Известно, что на парусном судне можно двигаться против ветра (зигзагами). Средняя скорость движения парусника в направлении против ветра называется дрейфовой. Указание: Примите скорость судна пренебрежимо малой по сравнению со скоростью ветра. Считайте парус плоским и совершенно не пропускающим воздух, так что налетающая струя воздуха передает парусу всю нормальную к нему составляющую своего импульса. Считайте, что парусник может двигаться только вдоль линии корма-нос, при этом сила сопротивления воды пропорциональная скорости.
Определите, под какими углами $\alpha$ и $\beta$ надо выставить парусник и парус, чтобы дрейфовая скорость движения была максимальна.
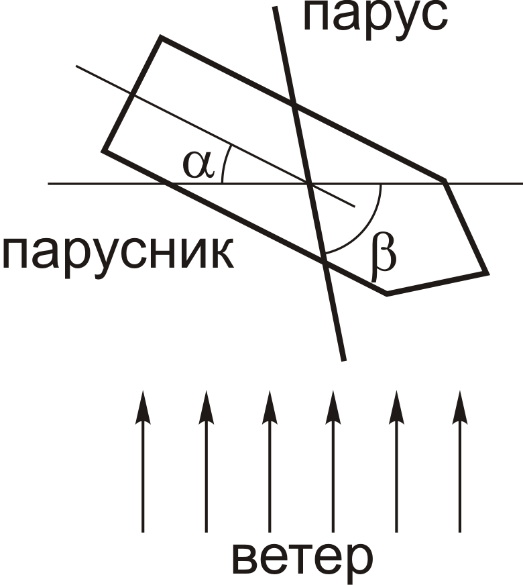
Решение: Полная сила, с которой воздух действует на парус, направлена перпендикулярно его плоскости. Для неё имеем:$$F=\cfrac{dm}{dt}u_n=\rho S_nu\cdot u_n$$где $dm/dt$ — масса воздуха, налетающая на парус в единицу времени, $\rho$ — плотность воздуха, $S_n$ — площадь поперечного сечения потока воздуха, попадающего на парус, а $u_n$ — компонента скорости воздуха, перпендикулярная поверхности паруса.Пусть $S$ — площадь паруса, а $u$ — скорость ветра. Тогда:$$S_n=S\cos\beta\qquad u_n=u\cos\beta$$откуда:$$F=\rho Su^2\cos^2\beta$$Запишем условие равновесия для парусника:$$F_\tau=kv$$где $v$ — скорость движения парусника, а $k$ — коэффициент пропорциональности между силой сопротивления воды и скоростью парусника.Для $F_\tau$ имеем:$$F_\tau=F\cos(\pi/2-\beta+\alpha)=F\sin(\beta-\alpha)$$Таким образом:$$\rho Su^2\cos^2\beta\sin(\beta-\alpha)=kv$$Для дрейфовой компоненты скорости парусника имеем: $$v_\text{д}=v\sin\alpha=\cfrac{\rho Su^2}{k}\cos^2\beta\sin(\beta-\alpha)\sin\alpha$$Чтобы двигаться против ветра зигзагами, необходимо периодически изменять углы $\alpha$ и $\beta$ на противоположные, что сохранит значение полученной функции. Тогда для решения задачи необходимо исследовать на экстремум функцию $f(\alpha{,}\beta)$, равную:$$f(\alpha{,}\beta)=\cos^2\beta\sin(\beta-\alpha)\sin\alpha$$Воспользуемся тригонометрическим тождеством:$$\sin x\sin y=\cfrac{\cos(x-y)-\cos(x+y)}{2}$$Тогда для $f(\alpha{,}\beta)$ имеем:$$f(\alpha{,}\beta)=\cfrac{\cos^2\beta(\cos(\beta-2\alpha)-\cos\beta)}{2}$$При любом фиксированном значении $\beta$ максимальное значение функции достигается при $\alpha=\beta/2$, поскольку $\cos(\beta-2\alpha)\leq 1$. Тогда задача сводится к исследованию функции одной переменной $x=\beta$:$$f(x)=\cfrac{x^2-x^3}{2}$$Продифференцируем $f(x)$:$$\cfrac{df}{dx}=x-\cfrac{3x^2}{2}=0\Rightarrow x=0{,}\cfrac{2}{3}$$Значение $x=0$ соответствует покою парусника, а $x=2/3$ — движению с максимальной дрейфовой скоростью. Таким образом: Также углы парусника, соответствующие максимальной скорости дрейфа, могут быть найдены из условий:$$\cfrac{\partial f(\alpha{,}\beta)}{\partial\alpha}=0\qquad \cfrac{\partial f(\alpha{,}\beta)}{\partial\beta}=0$$Рассмотрим дифференцирование по $\alpha$:$$\cfrac{\partial f(\alpha{,}\beta)}{\partial\alpha}=\cos^2\beta\left(\cos\alpha\sin(\beta-\alpha)-\sin\alpha\cos(\beta-\alpha)\right)=0\Rightarrow \operatorname{tg}\alpha=\operatorname{tg}(\beta-\alpha)\Rightarrow \beta=2\alpha$$Рассмотрим дифференцирование по $\beta$:$$\cfrac{\partial f(\alpha{,}\beta)}{\partial\beta}=-\sin 2\beta\sin(\beta-\alpha)+\cos^2\beta\cos(\beta-\alpha)=0\Rightarrow \operatorname{tg}\beta\operatorname{tg}(\beta-\alpha)=\cfrac{1}{2}$$Подставляя $\alpha=\beta/2$:$$\operatorname{tg}\beta\operatorname{tg}(\beta/2)=\cfrac{1}{2}\Rightarrow 4\sin^2(\beta/2)\cos(\beta/2)=\cos\beta\cos(\beta/2)\Rightarrow 2-2\cos\beta=\cos\beta$$Таким образом:
Ответ: $$\alpha=\cfrac{\arccos(2/3)}{2}\approx 24{.}1^{\circ}\qquad \beta=\arccos(2/3)\approx 48{.}2^{\circ}$$  Также углы парусника, соответствующие максимальной скорости дрейфа, могут быть найдены из условий:$$\cfrac{\partial f(\alpha{,}\beta)}{\partial\alpha}=0\qquad \cfrac{\partial f(\alpha{,}\beta)}{\partial\beta}=0$$Рассмотрим дифференцирование по $\alpha$:$$\cfrac{\partial f(\alpha{,}\beta)}{\partial\alpha}=\cos^2\beta\left(\cos\alpha\sin(\beta-\alpha)-\sin\alpha\cos(\beta-\alpha)\right)=0\Rightarrow \operatorname{tg}\alpha=\operatorname{tg}(\beta-\alpha)\Rightarrow \beta=2\alpha$$Рассмотрим дифференцирование по $\beta$:$$\cfrac{\partial f(\alpha{,}\beta)}{\partial\beta}=-\sin 2\beta\sin(\beta-\alpha)+\cos^2\beta\cos(\beta-\alpha)=0\Rightarrow \operatorname{tg}\beta\operatorname{tg}(\beta-\alpha)=\cfrac{1}{2}$$Подставляя $\alpha=\beta/2$:$$\operatorname{tg}\beta\operatorname{tg}(\beta/2)=\cfrac{1}{2}\Rightarrow 4\sin^2(\beta/2)\cos(\beta/2)=\cos\beta\cos(\beta/2)\Rightarrow 2-2\cos\beta=\cos\beta$$Таким образом:
Ответ: $$\alpha=\cfrac{\arccos(2/3)}{2}\approx 24{.}1^{\circ}\qquad \beta=\arccos(2/3)\approx 48{.}2^{\circ}$$
Темы:
T, Механика, 2018, Сборы XY, X